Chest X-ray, AP view. Patient: 71 years old, sex F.
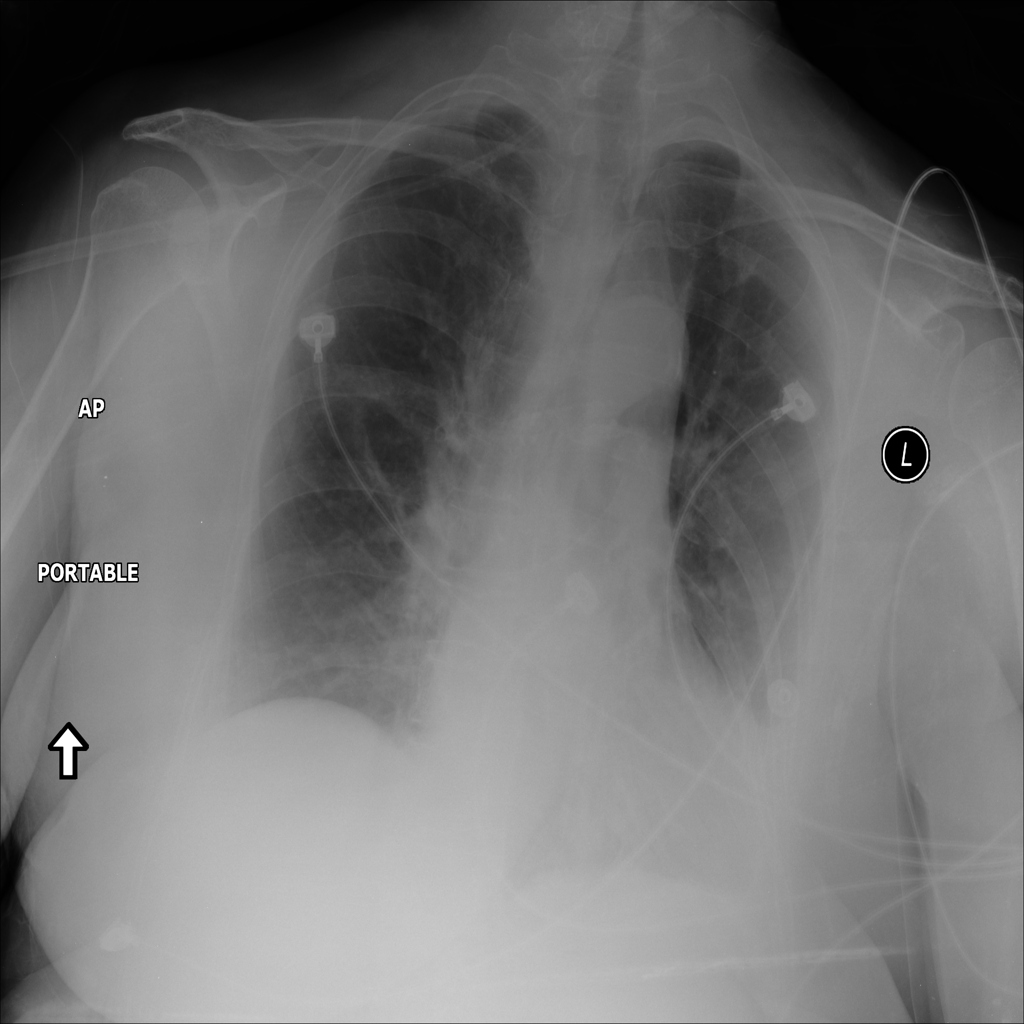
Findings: No Finding